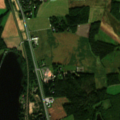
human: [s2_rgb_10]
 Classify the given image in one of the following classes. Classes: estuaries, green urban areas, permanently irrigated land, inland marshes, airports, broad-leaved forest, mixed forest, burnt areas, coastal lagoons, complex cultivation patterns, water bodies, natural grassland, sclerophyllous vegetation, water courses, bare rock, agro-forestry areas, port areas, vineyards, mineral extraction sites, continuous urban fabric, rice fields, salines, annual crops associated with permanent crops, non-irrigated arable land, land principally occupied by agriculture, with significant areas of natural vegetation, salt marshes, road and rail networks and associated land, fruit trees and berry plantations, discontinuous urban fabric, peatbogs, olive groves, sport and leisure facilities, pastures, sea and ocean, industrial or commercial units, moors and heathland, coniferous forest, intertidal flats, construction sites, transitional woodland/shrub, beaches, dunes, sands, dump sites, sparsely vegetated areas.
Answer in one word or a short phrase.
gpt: non-irrigated arable land, land principally occupied by agriculture, with significant areas of natural vegetation, coniferous forest, mixed forest, water bodies